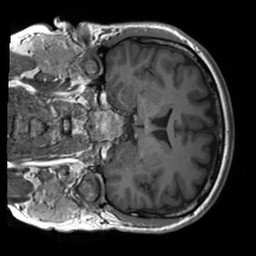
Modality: T1w
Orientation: coronal
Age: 32
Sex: male
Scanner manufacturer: siemens
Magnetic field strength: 3 T
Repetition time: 1.8 s
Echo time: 0.00232 s